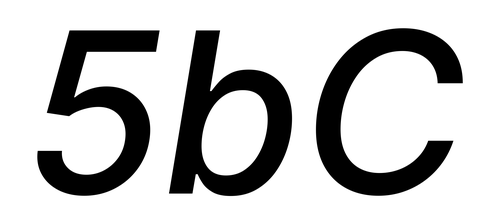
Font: Inter-Italic_Medium_Italic